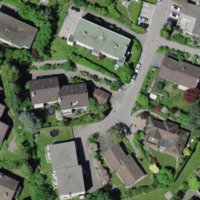
EUNIS habitat code: 55
Species observed at this site:
Vulpes vulpes